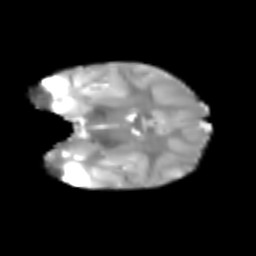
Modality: T2w
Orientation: coronal
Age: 6
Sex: female
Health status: healthy